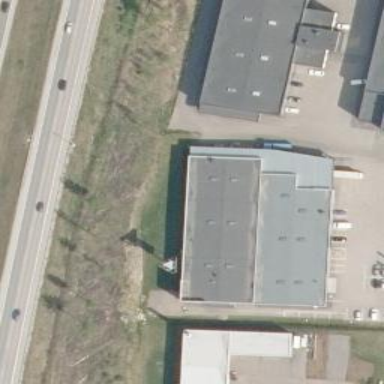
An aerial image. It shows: Industrial building.